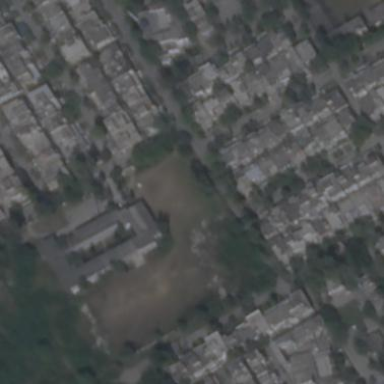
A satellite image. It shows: School.